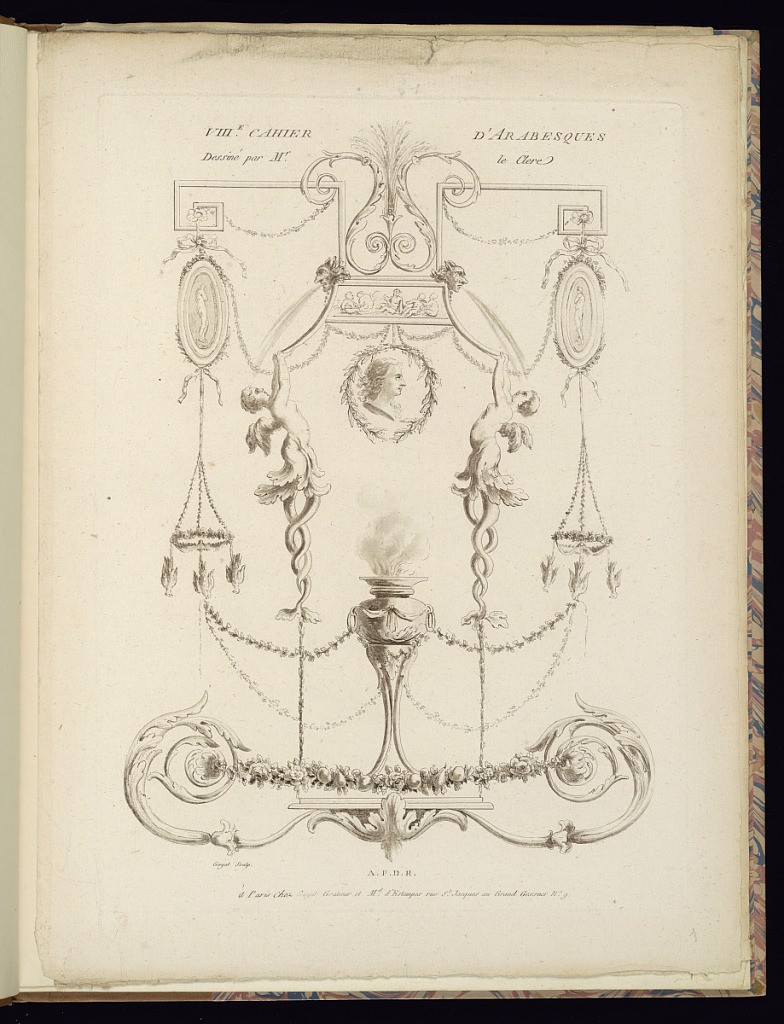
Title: Title Page: Arabesque Ornament Design
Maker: Pierre Thomas Le Clerc, French, ca. 1740 - ca. 1796
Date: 1788
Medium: Aquatint and etching on laid paper
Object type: Print
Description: Title page and arabesque ornament design featuring neo-classical grotesque motifs, portrait roundels, laurel leaves, scrolling acanthus leaves, putti herms, masks, birds, floral and fruit festoons, and large incense burner on a stand with smoke. The plate is titled and signed